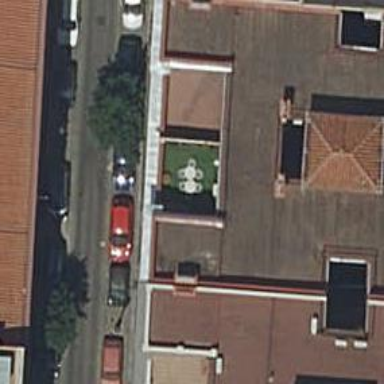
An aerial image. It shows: Motorcycle parking area.